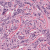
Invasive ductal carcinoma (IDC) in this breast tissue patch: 1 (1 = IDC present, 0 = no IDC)